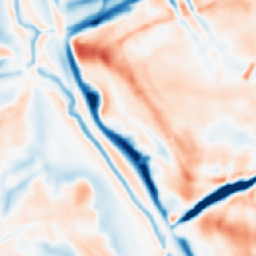
Category: multiscale
Decomposition family: dog
Decomposition parameters: sigma_low: 2
sigma_high: 10
Upsampling method: nearest
Upsampling parameters: scale: 8
Upsampling scale: 8